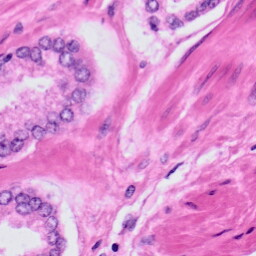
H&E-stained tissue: Prostate